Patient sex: M
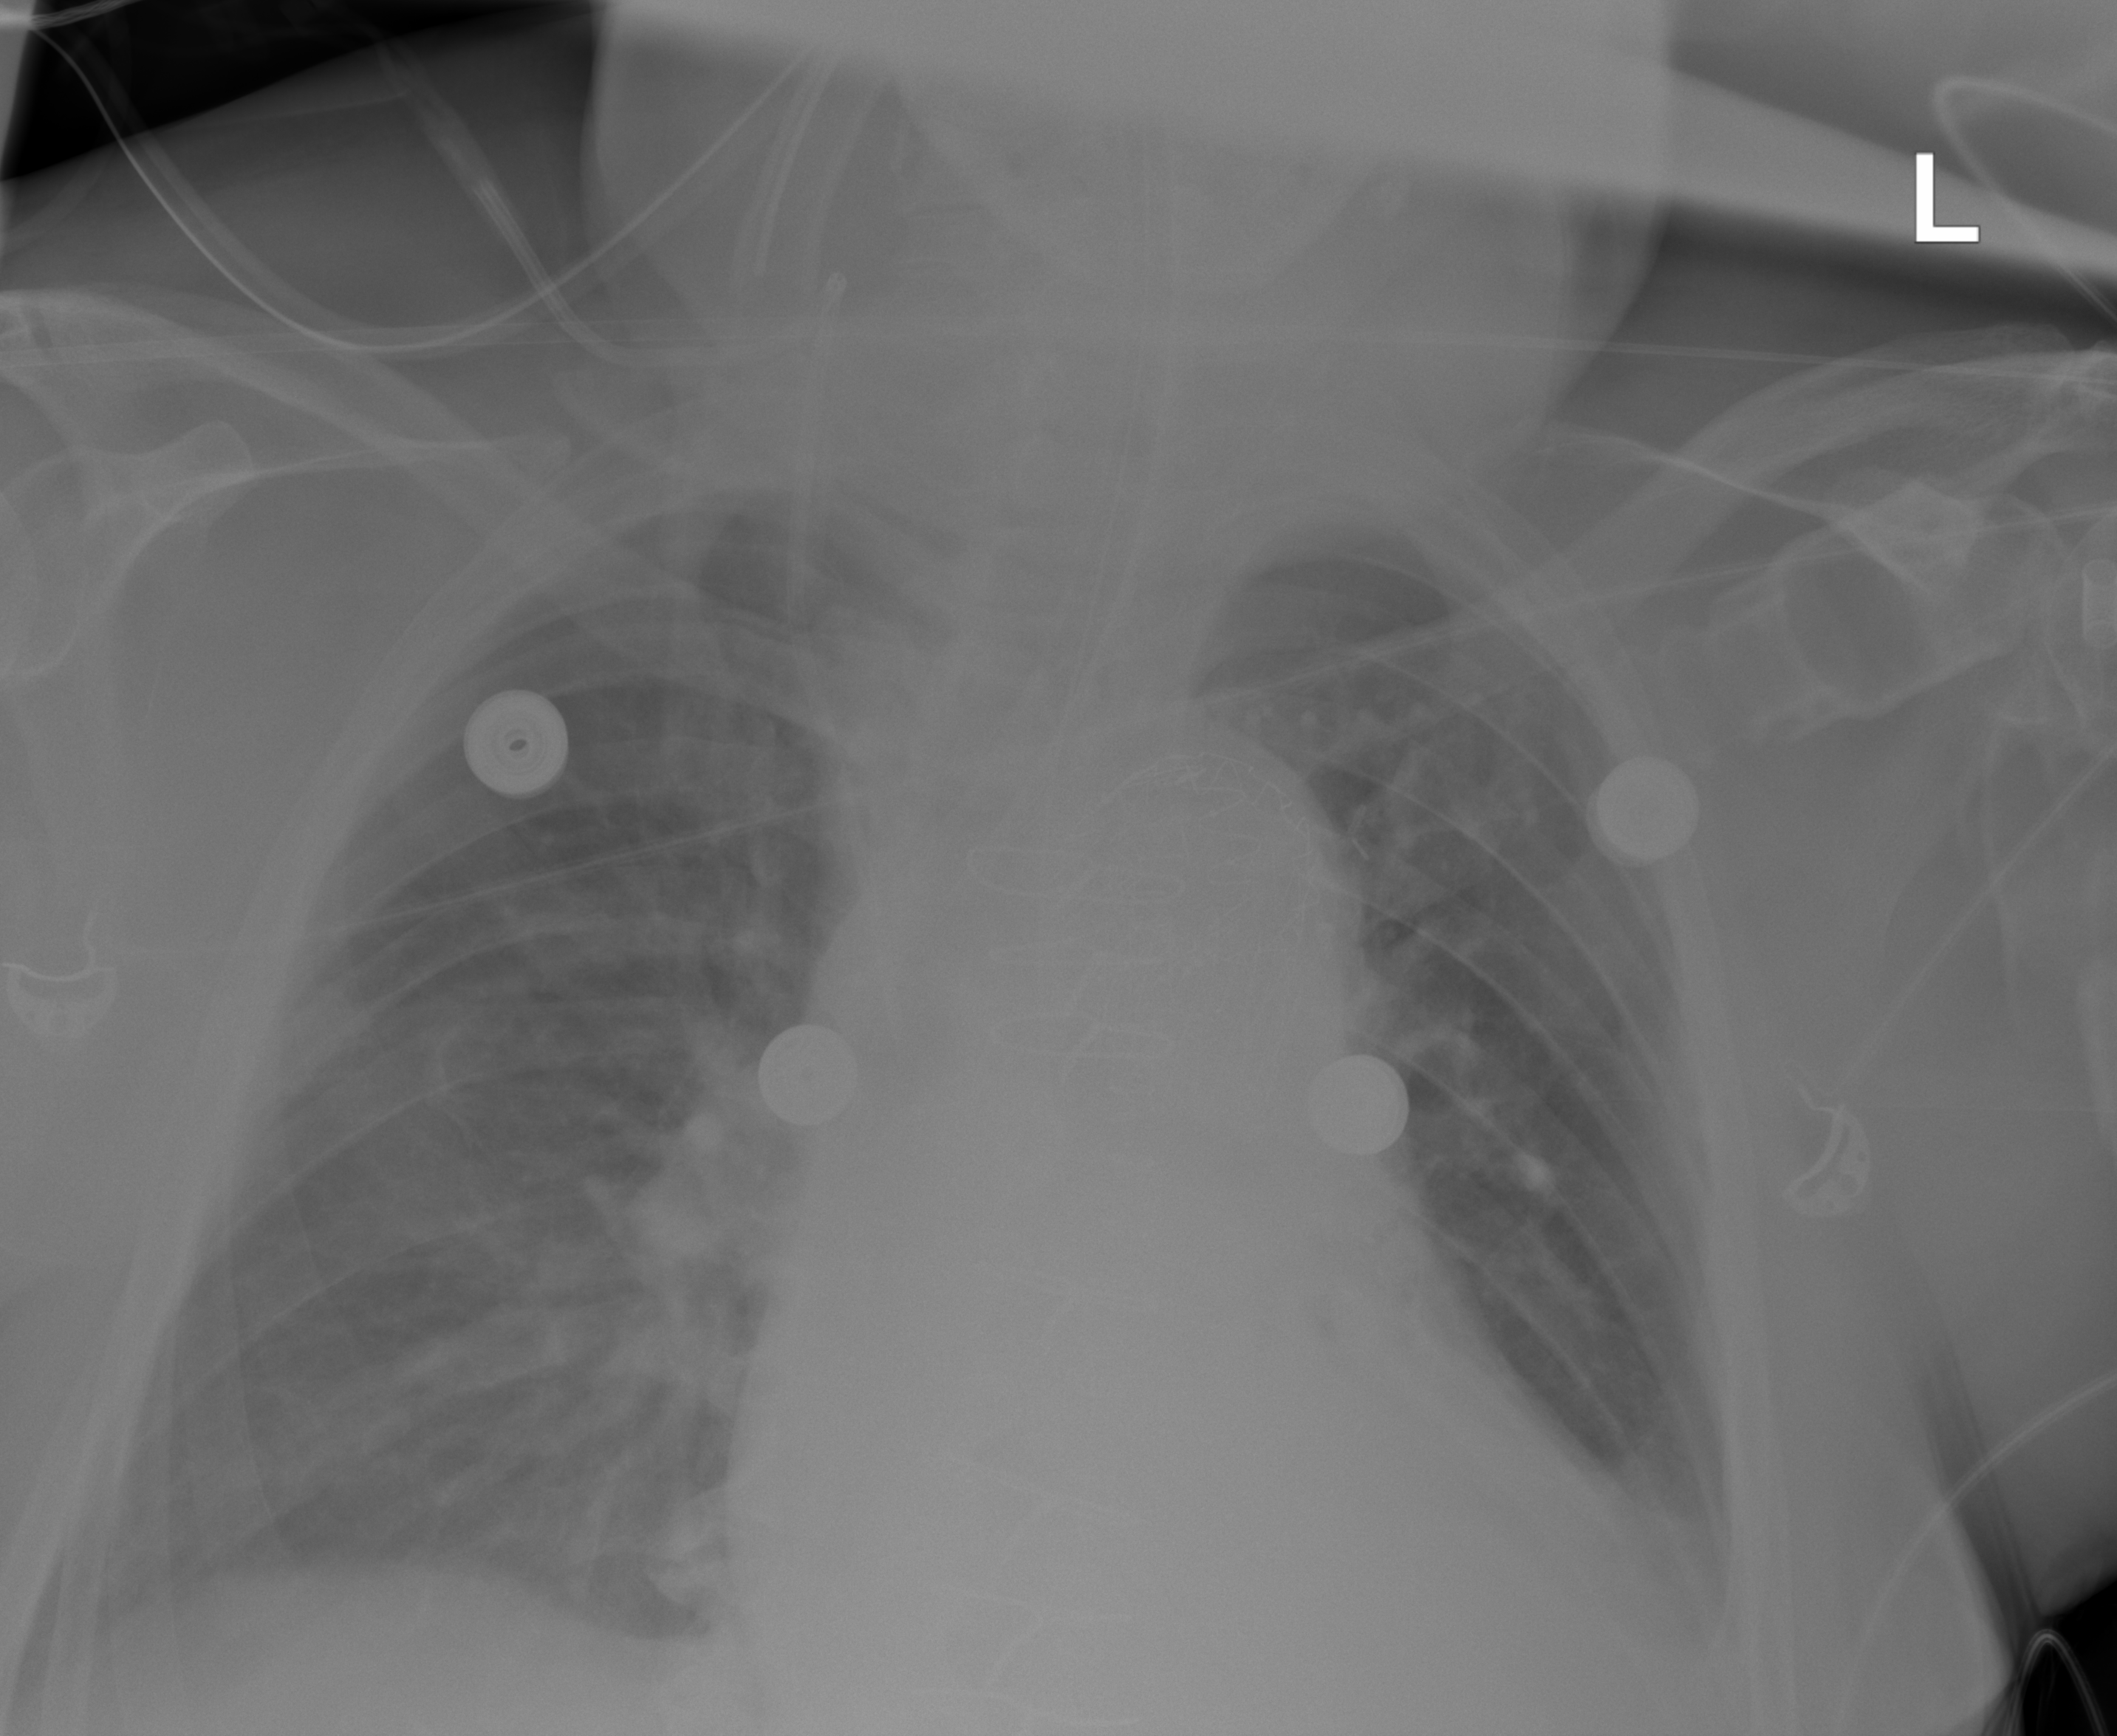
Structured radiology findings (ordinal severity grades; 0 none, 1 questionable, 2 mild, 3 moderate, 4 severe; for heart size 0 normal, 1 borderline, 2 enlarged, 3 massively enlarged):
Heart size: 2
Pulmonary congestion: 0
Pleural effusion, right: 0
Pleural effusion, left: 2
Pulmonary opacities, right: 0
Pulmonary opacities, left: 0
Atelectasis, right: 0
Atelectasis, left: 2